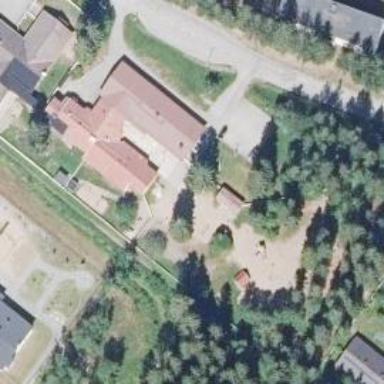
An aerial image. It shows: Kindergarten building.